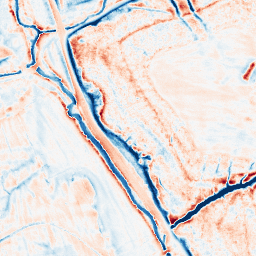
Category: edge_preserving
Decomposition family: anisotropic_diffusion
Decomposition parameters: iterations: 50
kappa: 10
gamma: 0.15
Upsampling method: quartic
Upsampling parameters: scale: 8
Upsampling scale: 8